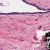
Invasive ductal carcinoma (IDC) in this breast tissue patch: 0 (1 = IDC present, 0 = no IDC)